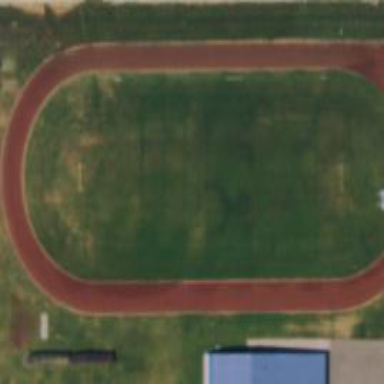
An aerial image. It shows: Track located within leisure land area.